Question: I know its a very specific question but this is the situation:
I am taking one file as an input using BROWSE dialog box of swing.
Now I am converting that file into other file.
So when conversion is completed.
At best I want that
OR
may be we can just which contains that file as shown in fig.
Is this possible?

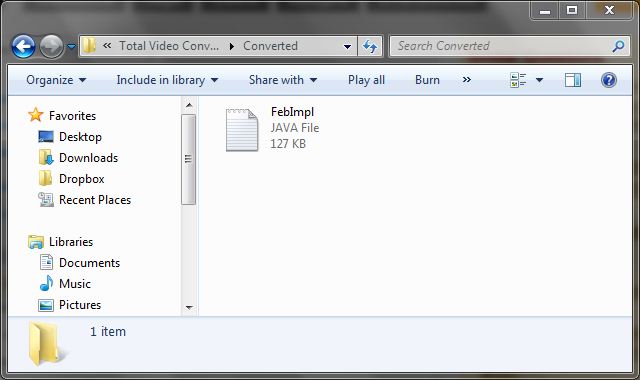
Answer: to open windows explorer window:
'''
public static void selectObjectInExplorer(final String path) throws Exception {
Runtime rt = Runtime.getRuntime();
rt.exec("explorer /select," + path);
}
'''
if you want to open the file using default application you can use Desktop class
'''
public static void openFile(final String path) throws IOException{
File file = new File(path);
if ( file.exists() ) {
Desktop desktop = Desktop.getDesktop();
desktop.open(file);
}
}
'''